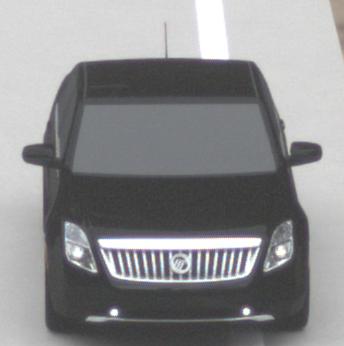
Make: Mercury
Model: Milan
Detailed model: -
Model produced from: 2009
Model produced until: 2010
Doors: 4
Color: black
Road condition: dry road
Daytime: morning or afternoon
Contrast: low contrast